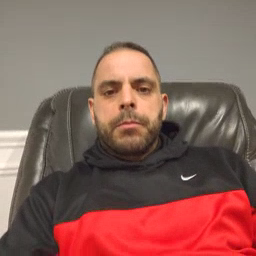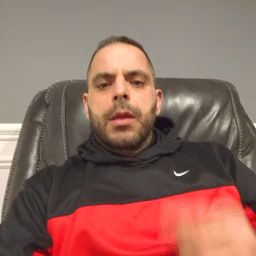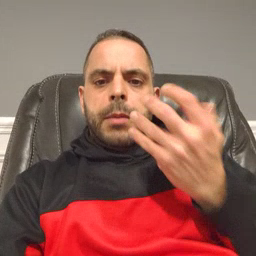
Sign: many